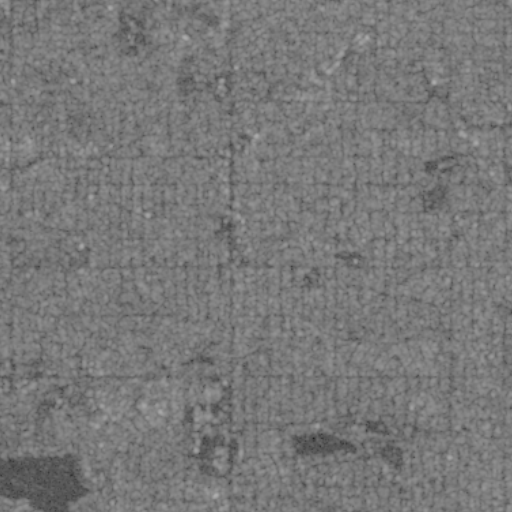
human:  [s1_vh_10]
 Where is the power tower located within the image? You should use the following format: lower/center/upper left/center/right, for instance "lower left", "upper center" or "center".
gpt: The power tower is located in the upper of the image.
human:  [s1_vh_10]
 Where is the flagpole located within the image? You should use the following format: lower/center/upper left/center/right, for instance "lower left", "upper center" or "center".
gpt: The flagpole is located in the upper center of the image.
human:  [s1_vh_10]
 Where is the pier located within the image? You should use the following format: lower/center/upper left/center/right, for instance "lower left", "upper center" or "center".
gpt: The pier is located in the lower left of the image.
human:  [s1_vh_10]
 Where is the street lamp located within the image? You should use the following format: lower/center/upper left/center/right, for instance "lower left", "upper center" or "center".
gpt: The street lamp is located in the upper left of the image.
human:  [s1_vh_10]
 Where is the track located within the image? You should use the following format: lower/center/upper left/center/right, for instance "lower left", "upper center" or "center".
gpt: There is no track in the image.

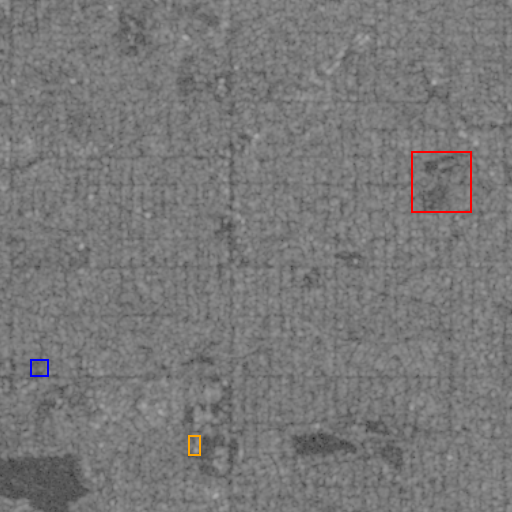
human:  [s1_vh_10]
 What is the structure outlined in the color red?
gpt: The structure outlined in red is a park.
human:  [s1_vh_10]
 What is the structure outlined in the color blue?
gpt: The structure outlined in blue is a parking lot.
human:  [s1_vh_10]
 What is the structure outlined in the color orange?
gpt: The structure outlined in orange is a building.
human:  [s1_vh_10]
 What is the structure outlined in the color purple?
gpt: There is no purple outline.